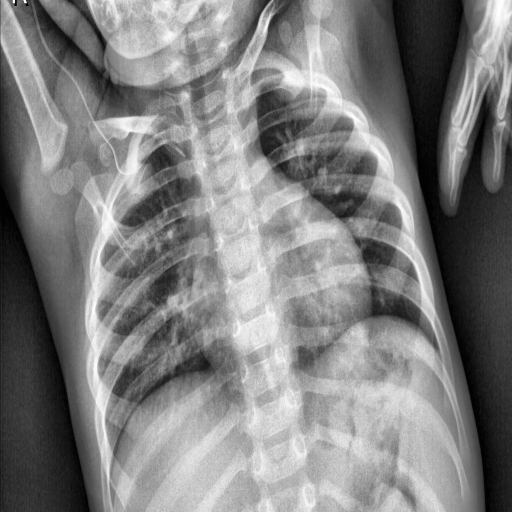
Finding: NORMAL